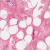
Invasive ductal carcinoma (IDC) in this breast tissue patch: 0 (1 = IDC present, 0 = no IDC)